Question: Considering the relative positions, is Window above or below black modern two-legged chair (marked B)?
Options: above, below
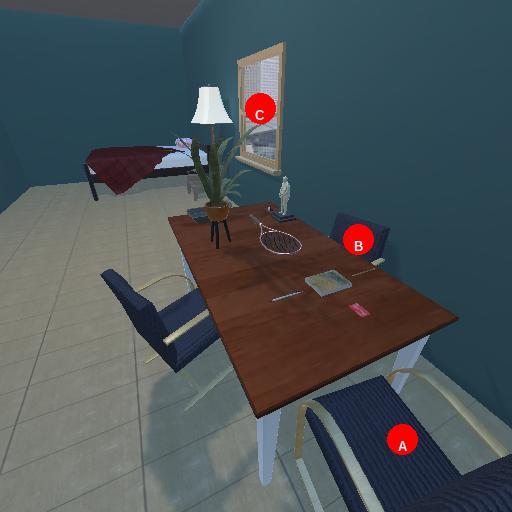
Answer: above